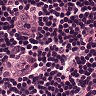
Metastatic tissue present: no